Interaction volume radius: 10 \u00c5
Interaction volume height: 20 \u00c5
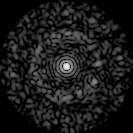
Disorder parameter: 0.807